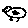
Label: bird